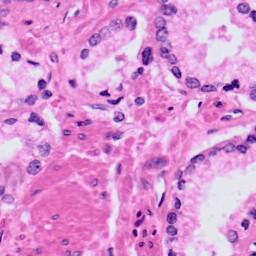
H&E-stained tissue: Prostate